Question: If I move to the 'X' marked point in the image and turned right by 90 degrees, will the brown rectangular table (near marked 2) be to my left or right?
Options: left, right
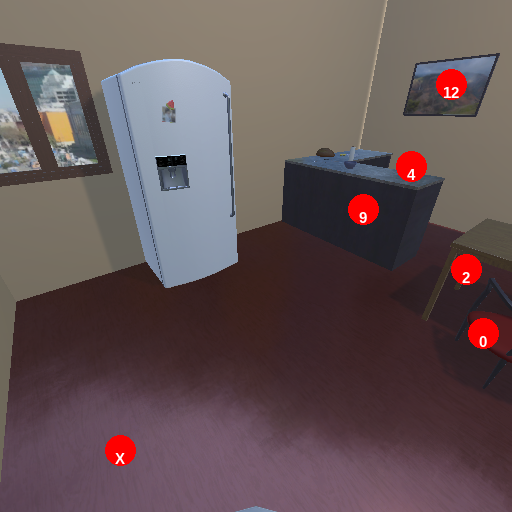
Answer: left